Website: lowes
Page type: customer-info-address
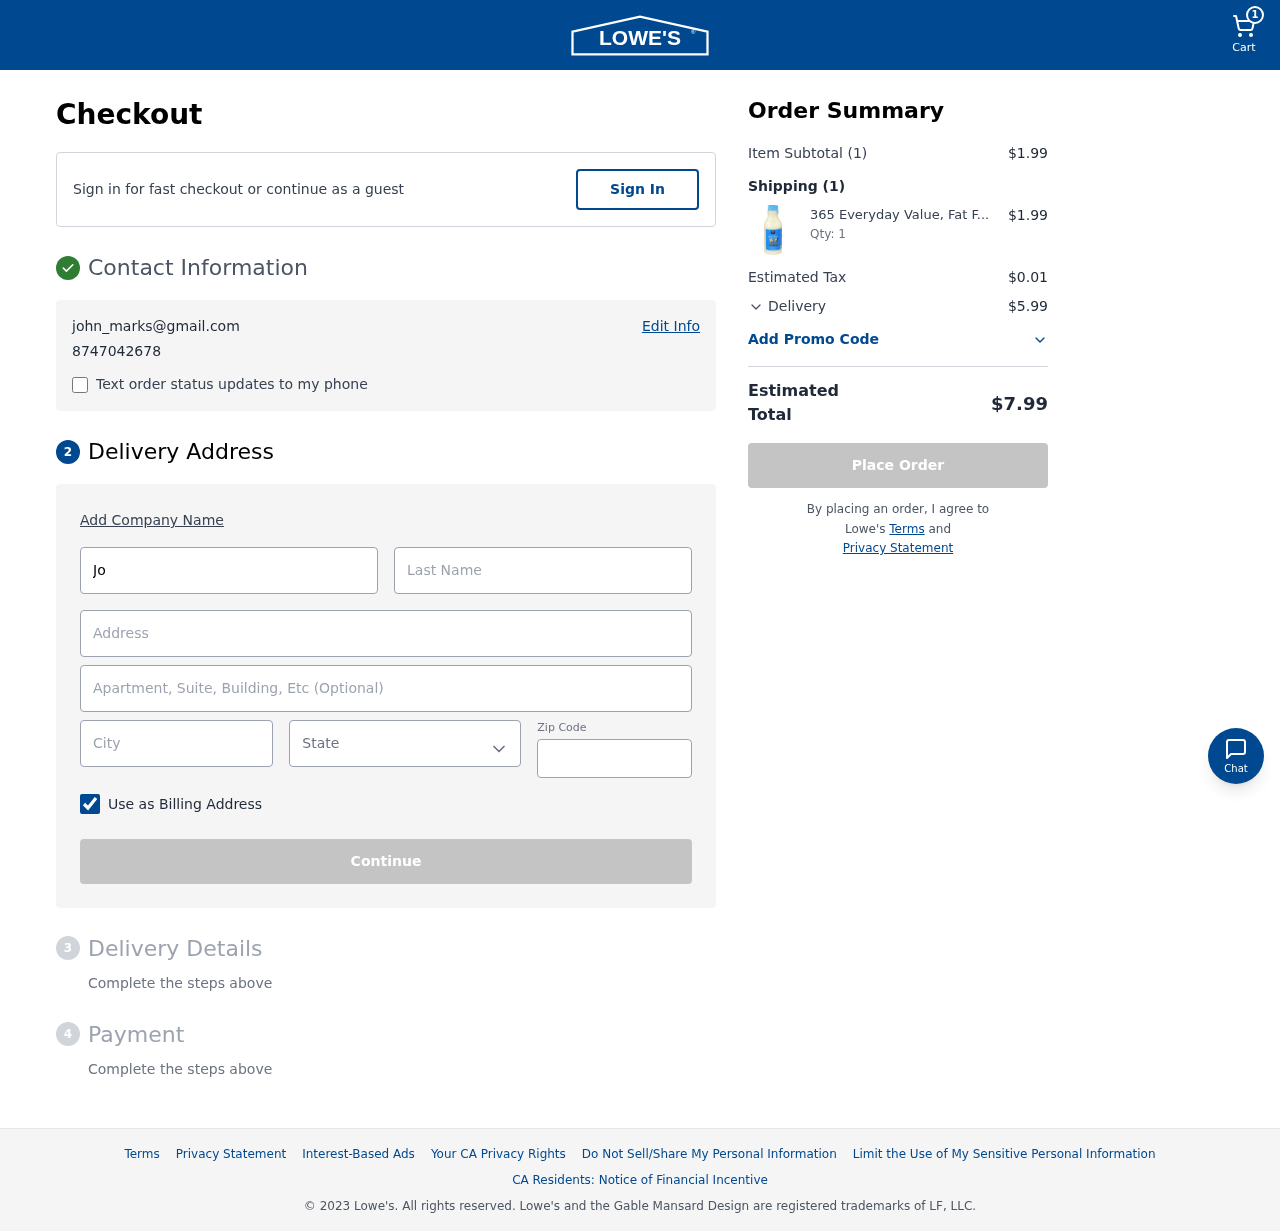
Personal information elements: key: PII_CITY
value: Hernandezview
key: PII_EMAIL
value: john_marks@gmail.com
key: PII_FIRSTNAME
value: John
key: PII_LASTNAME
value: Marks
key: PII_PHONE
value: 8747042678
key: PII_POSTCODE
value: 09106
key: PII_STATE
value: Pennsylvania
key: PII_STREET
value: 217 Parker Plains
Product elements: key: PRODUCT1_NAME
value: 365 Everyday Value, Fat Free Skim Milk, Pint
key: PRODUCT1_QUANTITY
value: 1
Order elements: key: ORDER_NUM_ITEMS
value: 1
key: ORDER_SUBTOTAL
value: $1.99
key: ORDER_NUM_ITEMS2
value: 1
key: ORDER_SUBTOTAL2
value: $1.99
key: ORDER_TAX
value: $0.01
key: ORDER_SHIPPING_COST
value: $5.99
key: ORDER_TOTAL
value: $7.99